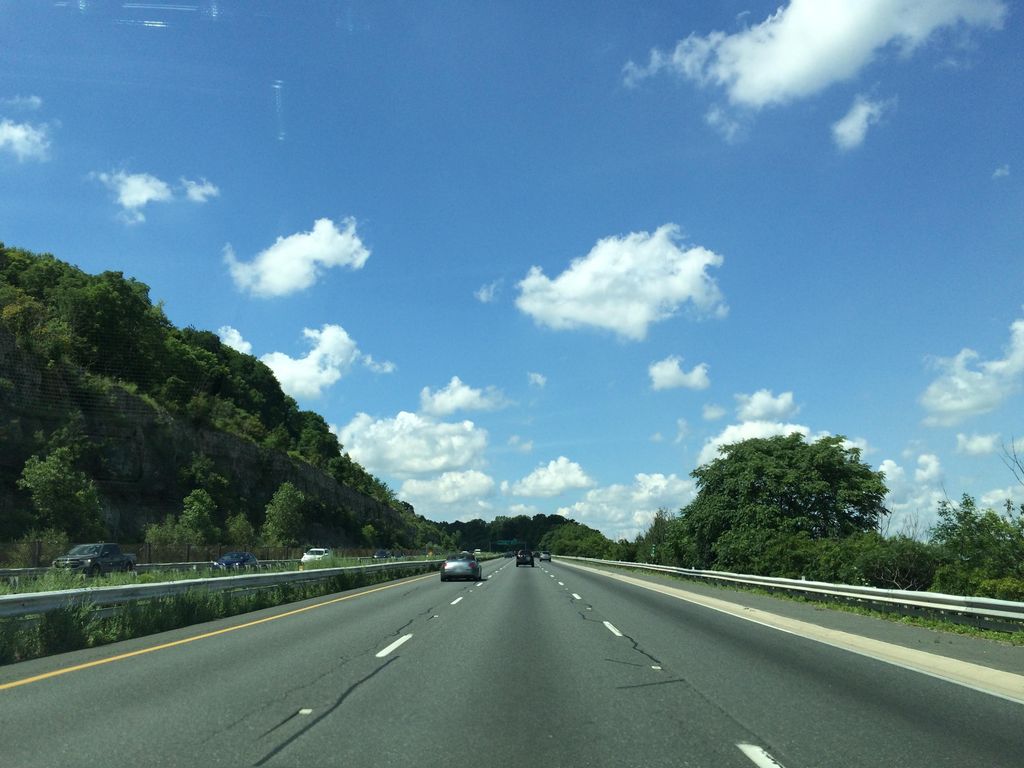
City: hamilton